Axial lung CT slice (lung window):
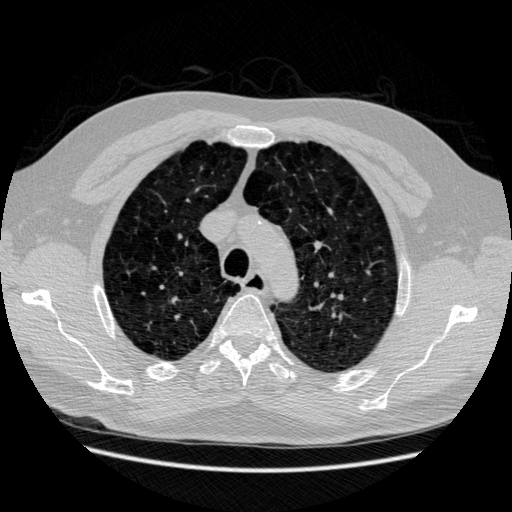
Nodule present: no